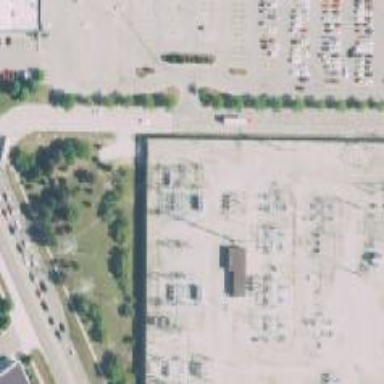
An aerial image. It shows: Switch for power supply.